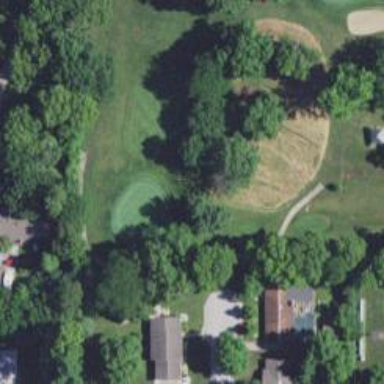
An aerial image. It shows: Golf hole.